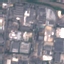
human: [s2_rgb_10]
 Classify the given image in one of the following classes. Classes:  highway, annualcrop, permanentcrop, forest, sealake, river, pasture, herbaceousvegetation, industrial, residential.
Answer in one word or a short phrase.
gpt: Industrial